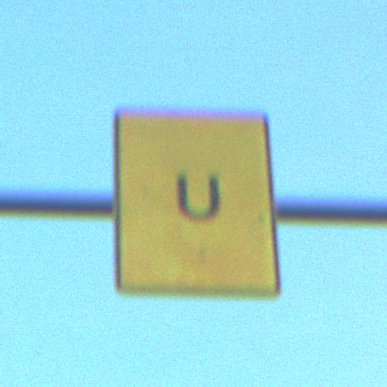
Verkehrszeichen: AnkuendigungOderFortsetzungUmleitungOhnePfeilsymbol
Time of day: SunriseSunset
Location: Outdoor (Nature)
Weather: PartlyCloudy
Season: NotSpecified
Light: Natural